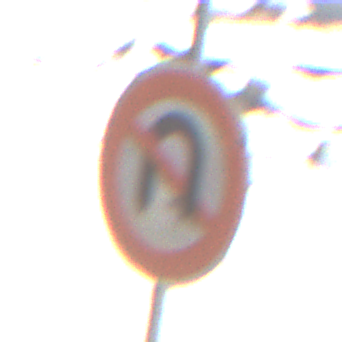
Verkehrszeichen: VerbotWenden
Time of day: Midday
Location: Outdoor (Nature)
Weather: PartlyCloudy
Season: NotSpecified
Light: Natural